The plot is a Hilbert-envelope spectrum of a rotating bearing's acceleration signal, annotated with the bearing's characteristic defect frequencies. Classify the bearing condition as one of: normal, inner_race, outer_race, ball.
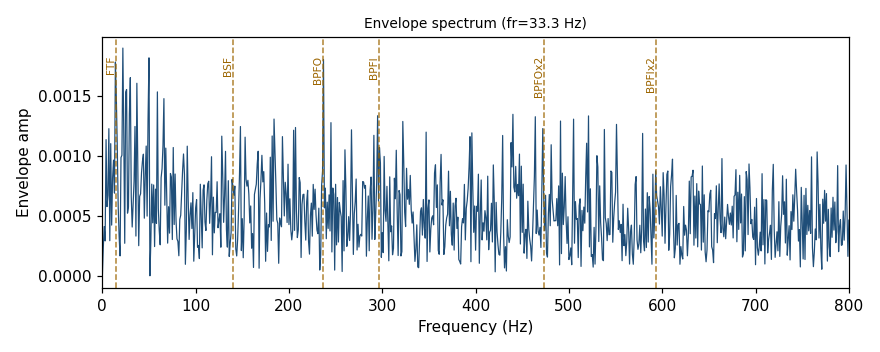
Answer: normal